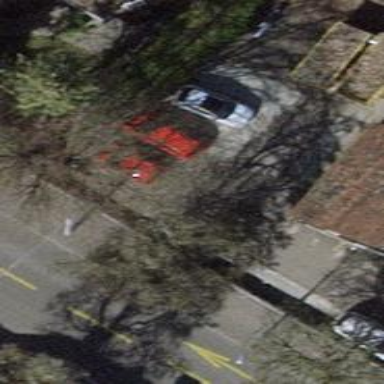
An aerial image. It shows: Car sharing facility.